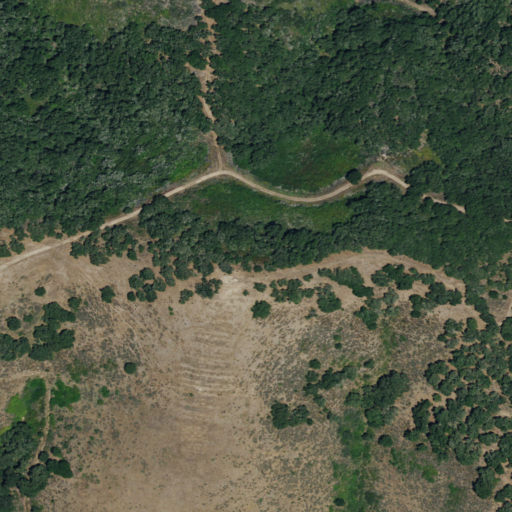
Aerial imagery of ridge(s) in California named Newsom Ridge containing shrub, mixed forest, evergreen forest, open development, and grassland